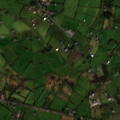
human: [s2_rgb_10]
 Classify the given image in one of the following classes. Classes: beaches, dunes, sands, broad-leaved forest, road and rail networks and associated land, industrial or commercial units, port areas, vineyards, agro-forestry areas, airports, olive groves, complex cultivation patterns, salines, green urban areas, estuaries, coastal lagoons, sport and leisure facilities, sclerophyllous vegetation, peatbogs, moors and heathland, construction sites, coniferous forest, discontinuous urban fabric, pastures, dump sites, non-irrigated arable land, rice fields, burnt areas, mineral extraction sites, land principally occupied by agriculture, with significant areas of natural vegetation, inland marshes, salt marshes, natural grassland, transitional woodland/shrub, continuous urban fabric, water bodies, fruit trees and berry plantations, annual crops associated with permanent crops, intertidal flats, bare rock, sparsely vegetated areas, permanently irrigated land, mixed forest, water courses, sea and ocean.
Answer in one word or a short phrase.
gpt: pastures, land principally occupied by agriculture, with significant areas of natural vegetation